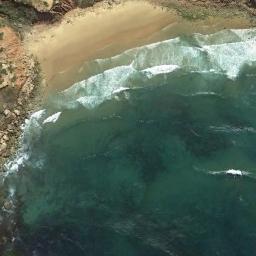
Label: beach